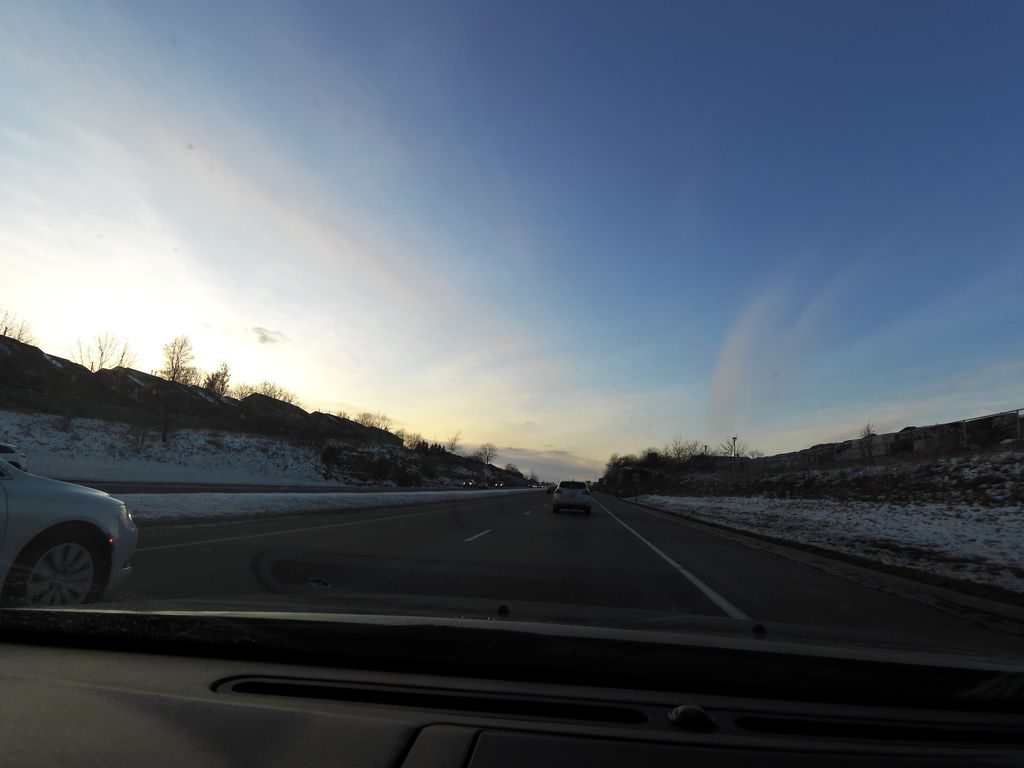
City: hamilton